Field crop: maize
Growth stage: 2
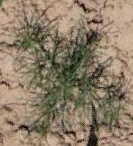
Species: salsola